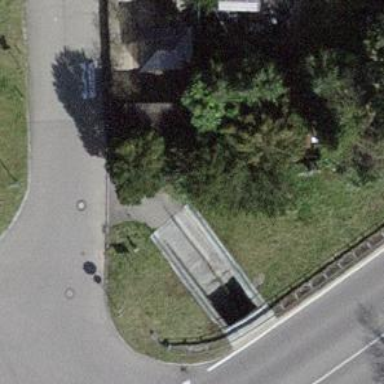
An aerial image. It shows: Asphalt footway with dedicated cycle track.